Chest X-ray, PA view. Patient: 39 years old, sex F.
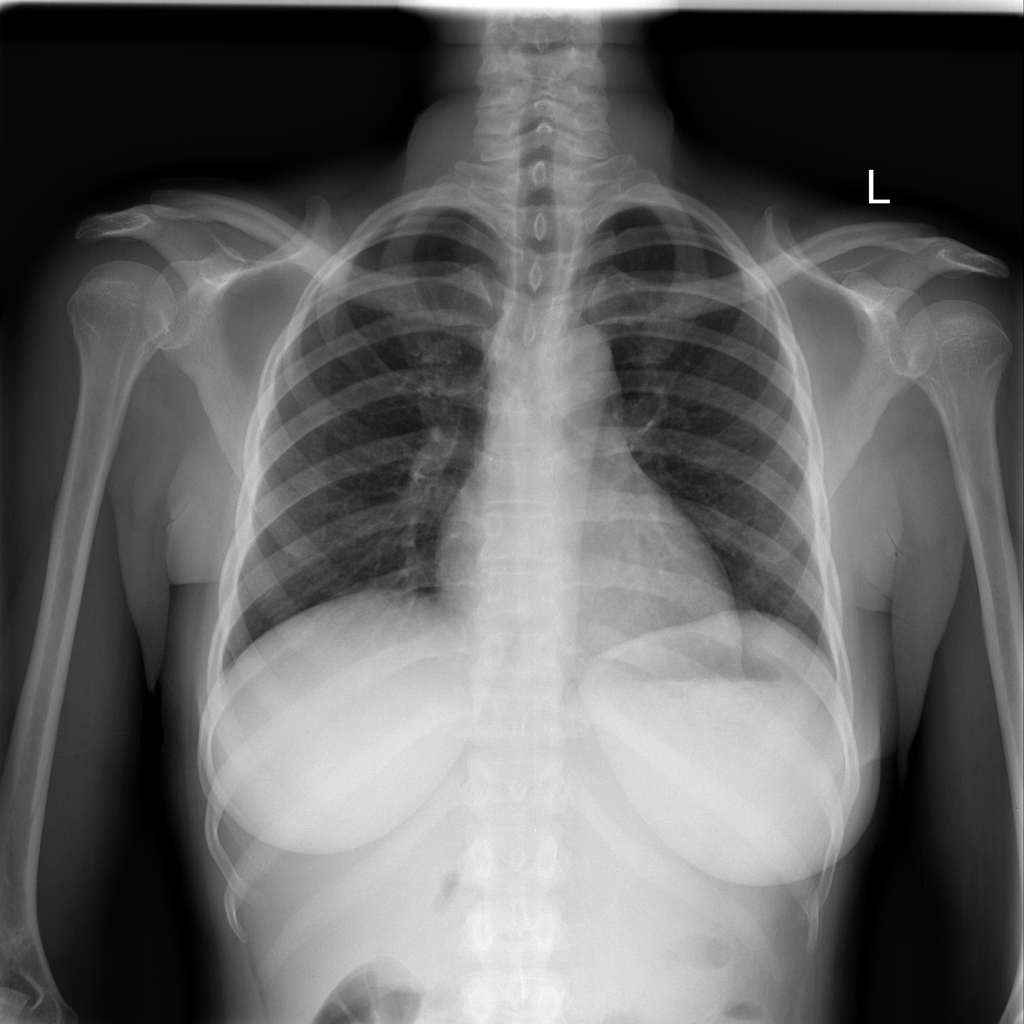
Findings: No Finding